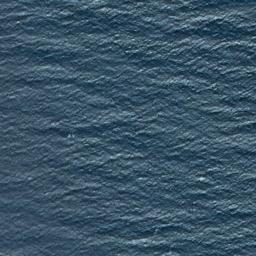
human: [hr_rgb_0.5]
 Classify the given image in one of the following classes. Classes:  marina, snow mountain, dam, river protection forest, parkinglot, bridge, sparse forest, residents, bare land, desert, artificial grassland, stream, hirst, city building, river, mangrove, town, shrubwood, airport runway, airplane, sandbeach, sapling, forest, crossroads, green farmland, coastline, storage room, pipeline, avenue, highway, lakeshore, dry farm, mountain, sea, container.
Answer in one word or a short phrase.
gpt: sea